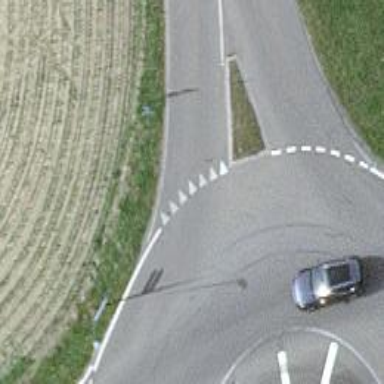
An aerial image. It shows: Road with "give way" sign.